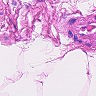
Metastatic tissue present: no